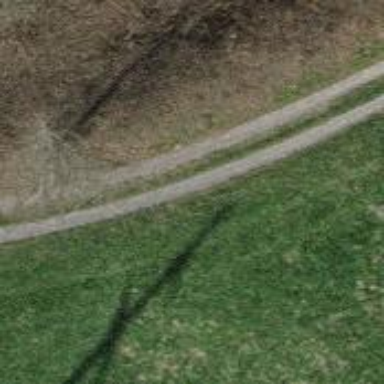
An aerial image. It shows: Gravel track with grade3 tracktype.